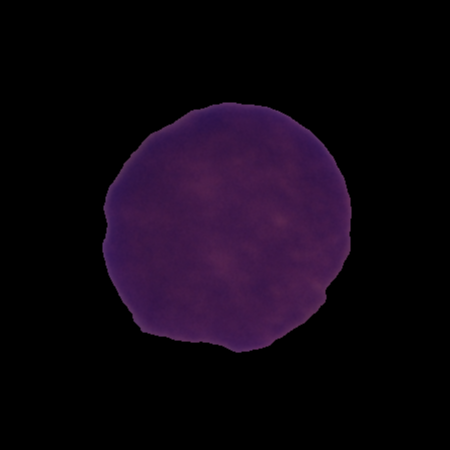
Label: cancer